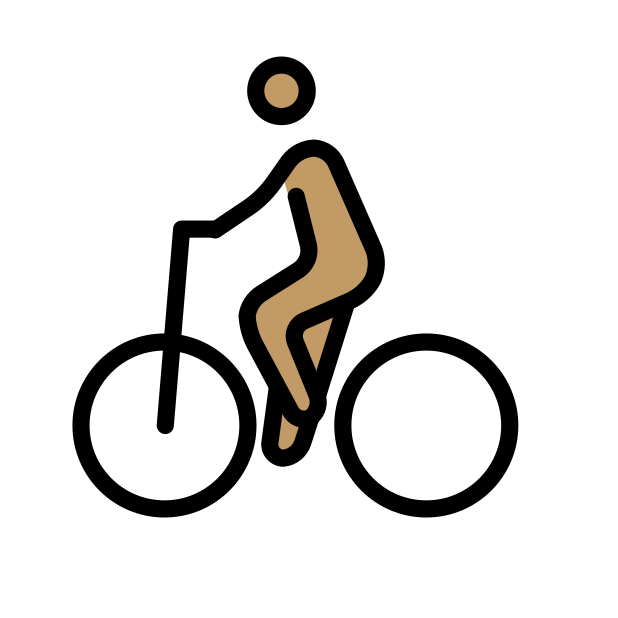
man biking: medium skin tone